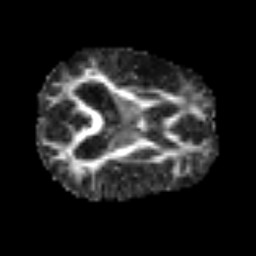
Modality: FA
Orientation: axial
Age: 69
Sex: male
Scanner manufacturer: siemens
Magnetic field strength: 3 T
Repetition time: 3.2 s
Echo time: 0.081 s